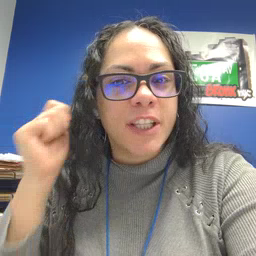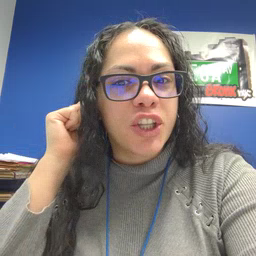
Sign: ear